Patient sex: M
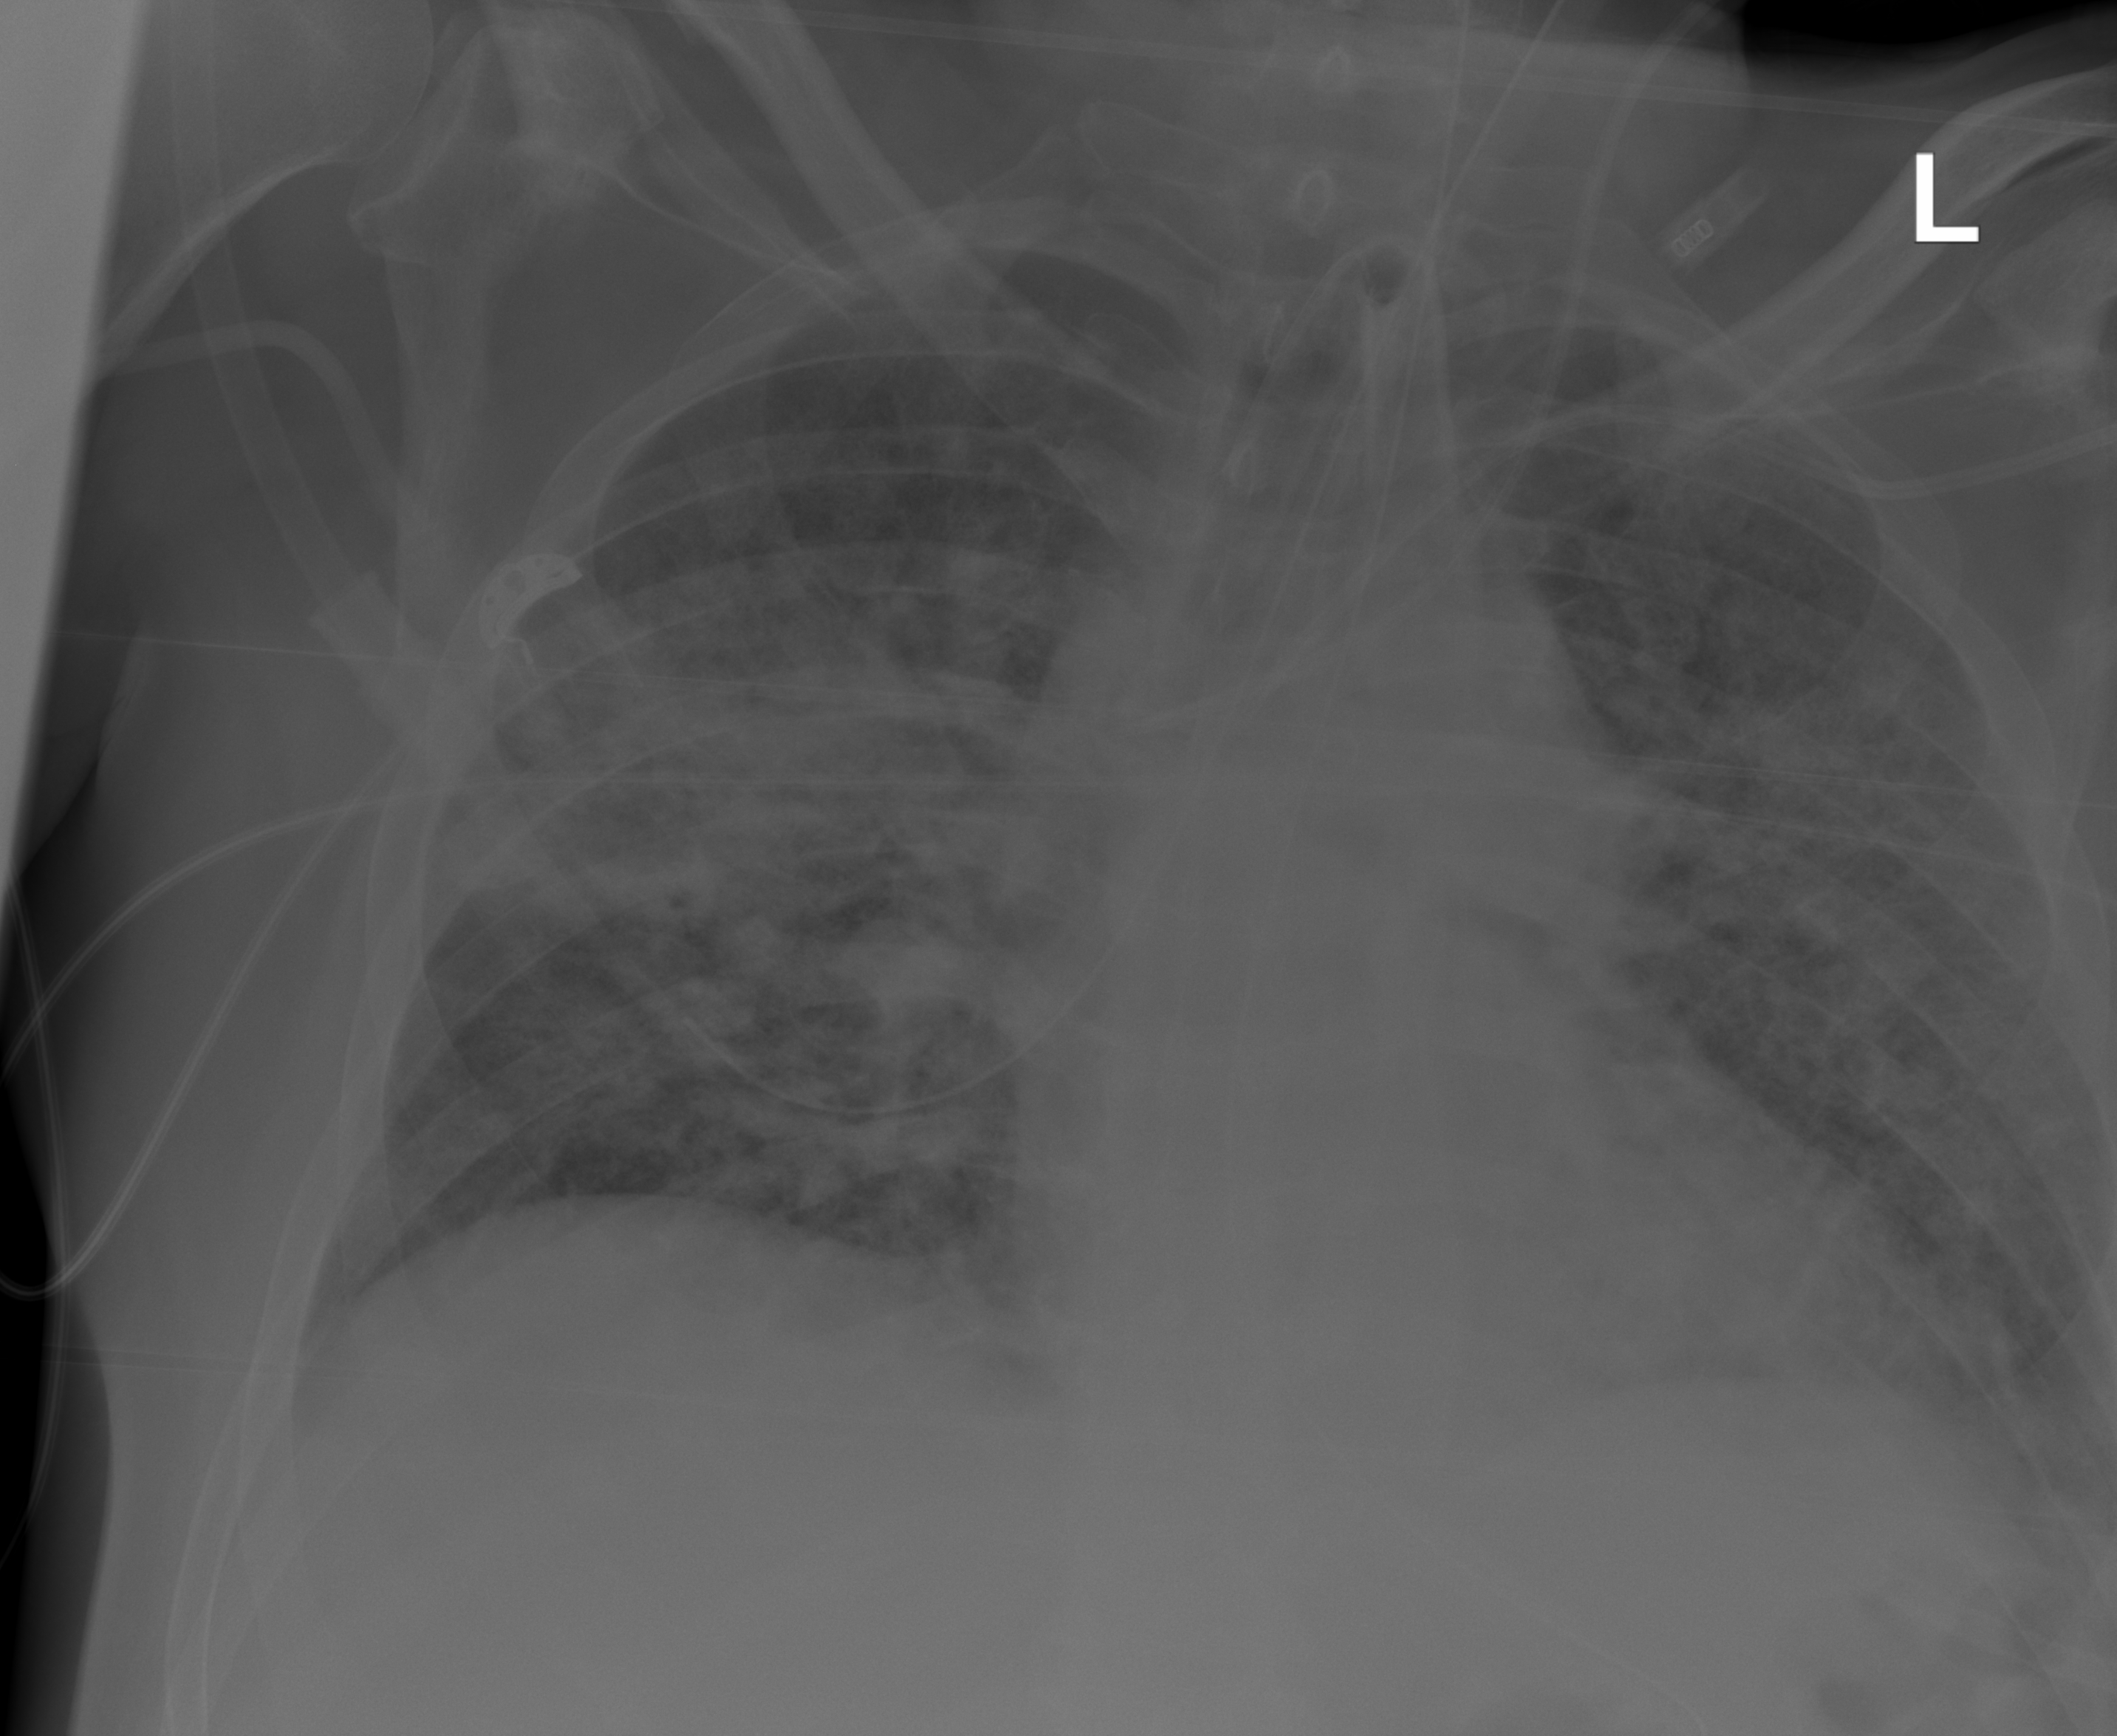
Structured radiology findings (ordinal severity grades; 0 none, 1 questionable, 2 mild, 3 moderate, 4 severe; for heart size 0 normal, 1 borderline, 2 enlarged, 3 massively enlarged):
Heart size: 0
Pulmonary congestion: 0
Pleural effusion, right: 0
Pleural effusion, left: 2
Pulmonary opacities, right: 3
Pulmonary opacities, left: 3
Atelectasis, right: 3
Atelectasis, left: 3